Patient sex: F
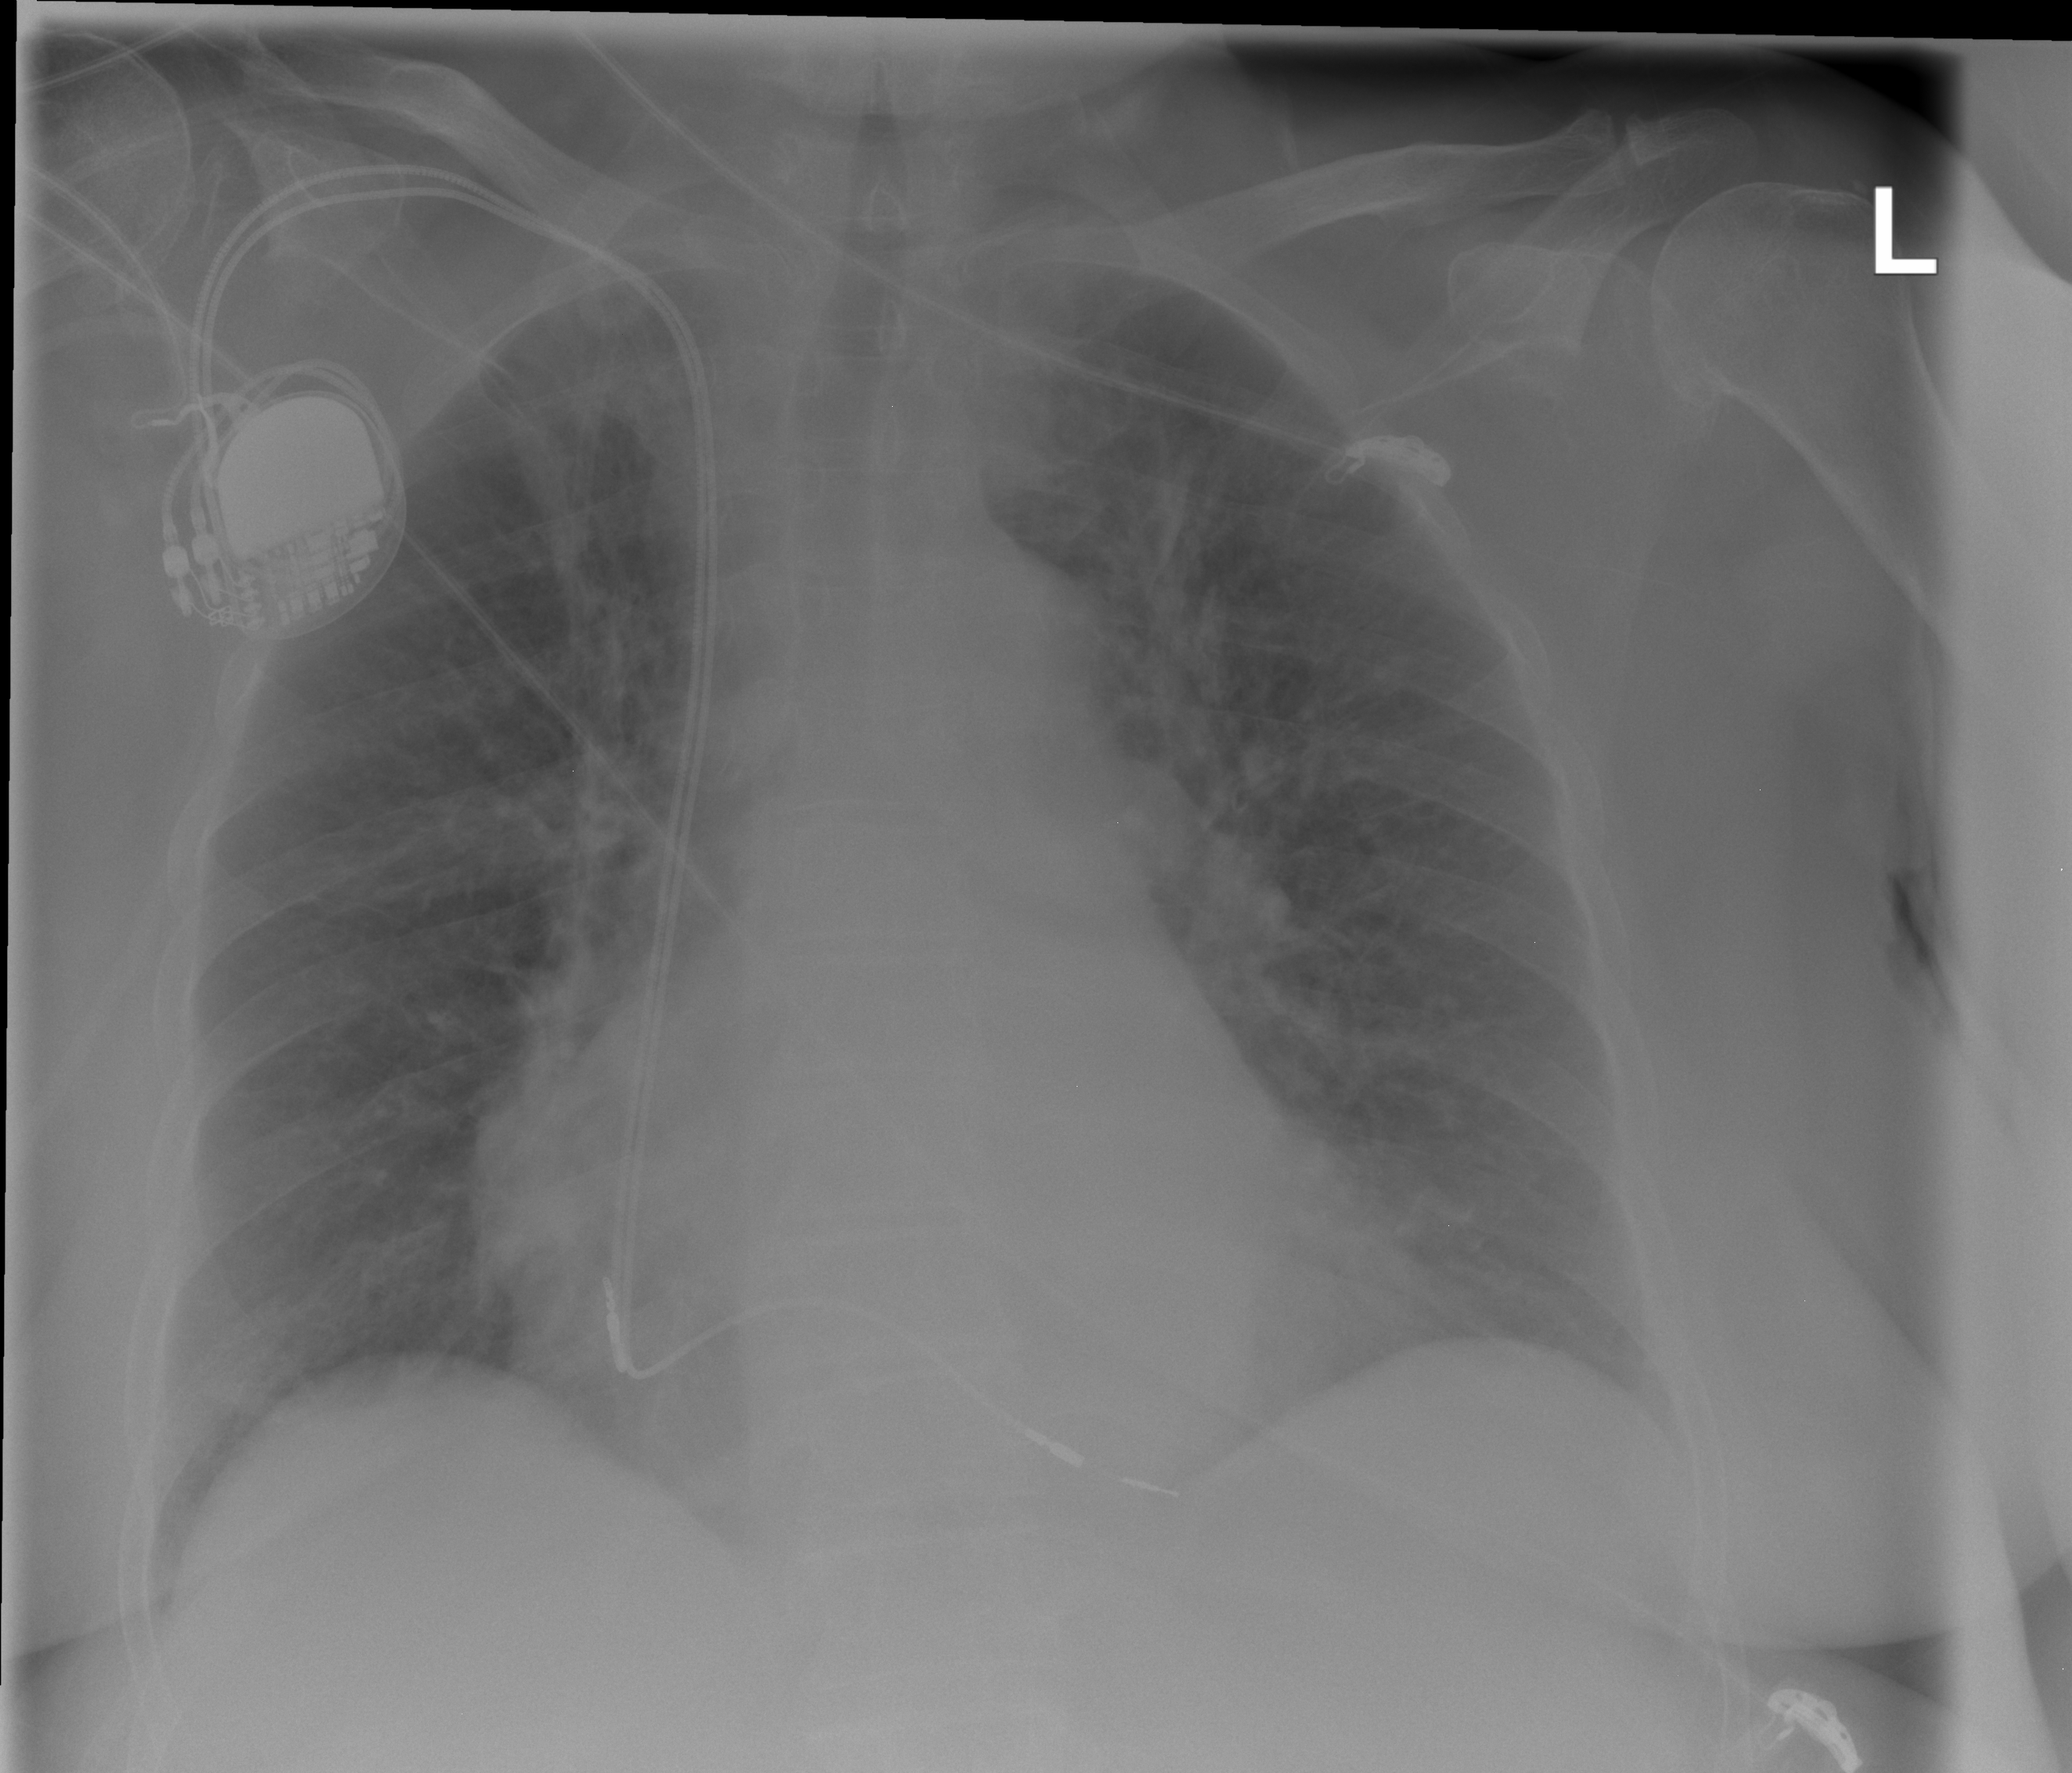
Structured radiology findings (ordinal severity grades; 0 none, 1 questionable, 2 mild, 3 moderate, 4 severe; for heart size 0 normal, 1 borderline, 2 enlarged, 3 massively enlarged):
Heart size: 2
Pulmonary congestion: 1
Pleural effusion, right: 0
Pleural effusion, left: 0
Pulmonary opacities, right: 0
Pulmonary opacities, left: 0
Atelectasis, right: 1
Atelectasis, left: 1